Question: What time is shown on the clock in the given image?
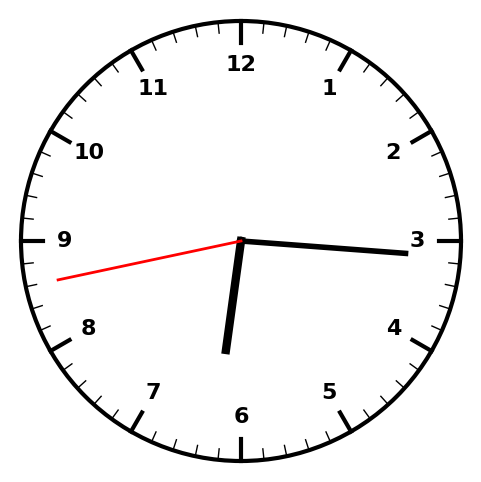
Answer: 06:15:43